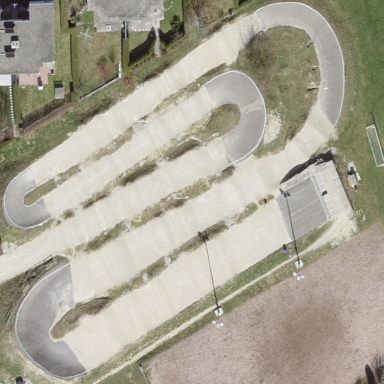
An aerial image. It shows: BMX sports track on pitch.